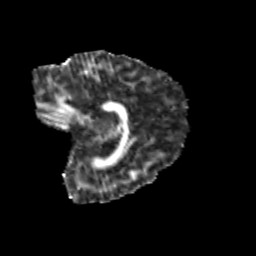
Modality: FA
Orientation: sagittal
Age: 10
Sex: female
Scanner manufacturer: siemens
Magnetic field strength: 3 T
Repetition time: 3.8 s
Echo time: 0.07 s